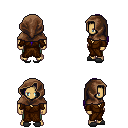
a pixel art fantasy rpg character, male body template, human, tanned skin, brown robe, teal pants, blue ponytail hairstyle, cloth hood, gray slippers, four views (front, back, left, right), 2x2 character sprite sheet, small pixel art, hard edges, no anti-aliasing